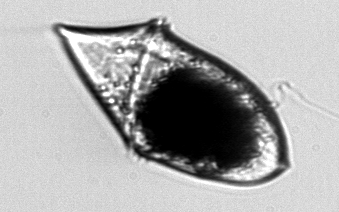
Label: Gyrodinium